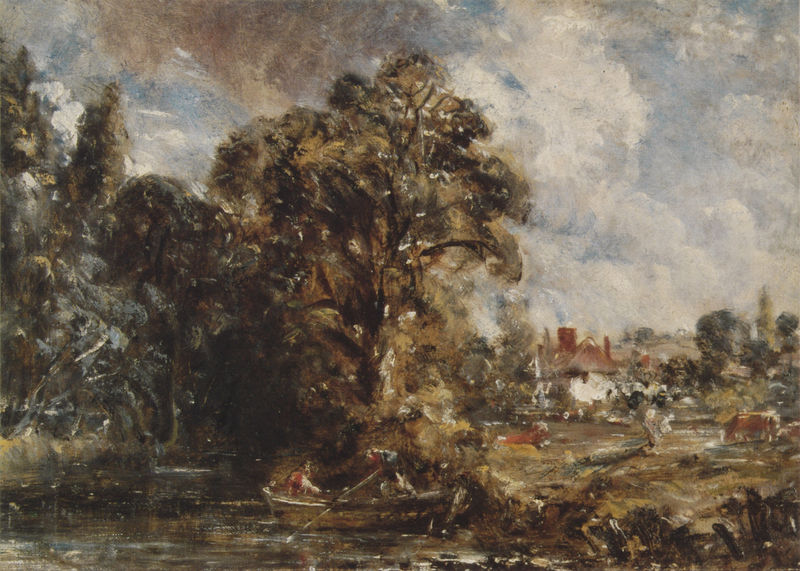
Titel: A Farmhouse near the Water's Edge
Künstler: John Constable
Standort: London
Institution: Victoria & Albert Museum
Schlagwörter: baum, blau, blätter, gemälde, himmel, laub, mann, schatten, wasser, weiß, wolken, aquarell, bäume, fluss, gelb, grün, impressionismus, landschaft, menschen, ocker, see, stadt, teich, ufer, äste, braun, grau, hintergrund, holz, licht, männer, schwarz, skizze, türkis, vordergrund, dach, gebäude, gras, haus, rot, schnee, tier, tiere, wiese, wolke, beige, bild, holland, öl, feld, felder, ferne, horizont, häuser, hügel, kühe, natur, schilf, spiegelung, wind, zweige, büsche, gewässer, pastos, rauch, sonne, sträucher, wiesen, paar, personen, blatt, pflanzen, rosa, wald, boot, kahn, kamin, paddel, ruder, schornstein, bewölkt, hellblau, sommer, fassade, ort, zwei, fischer, modern, dorf, dächer, giebel, tag, kuh, bauernhof, hof, weis, idylle, blue, hat, men, oil, people, red, white, black, country, dark, gray, green, manet, painting, yellow, impressionistisch, ruderboot, ruderer, rudern, woken, reflection, brown, baumkrone, anlegen, impression, indigo, tusche, provence, erdfarben, urlaub, laubbaum, wood, blaugrau, verwischt, smoke, silver, blaugrün, tümpel, clouds, horses, man, sky, tree, rotbraun, siena, boat, building, field, hill, house, lake, landscape, nature, ship, water, houses, roof, sun, trees, village, pinselstriche, autumn, forest, light, river, stream, plants, unfertig, color, impressionism, post-impressionism, shadow, animals, beard, gewölk, storm, town, angler, person, rural, bewuchs, city, day, impressionsimus, monet, leaves, trunk, farbstriche, flussufer, nachen, menschne, staken, bott, hut, canoe, cattle, cow, cows, degas, horse, pond, branches, cottage, paint, chimney, fishing, impasto, bank, verwaschen, marsh, swamp, wolkenberge, courbet, pole, wolkan, woods, dart, häusergruppe, kanla, rowing, oar, red roof, impressionsimzs, kaimin, passeln, ruern, riverscape, b, oars, boatmen, tress, centered, rower, row boat, paddle, warm colors, ferry, late, daytime, baum boot haus, white house, thatched, punting, thorreau, boating in lake, town background, oarsman, pnd